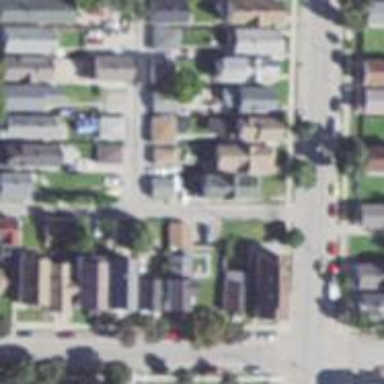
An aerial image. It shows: Alley classified as service road.